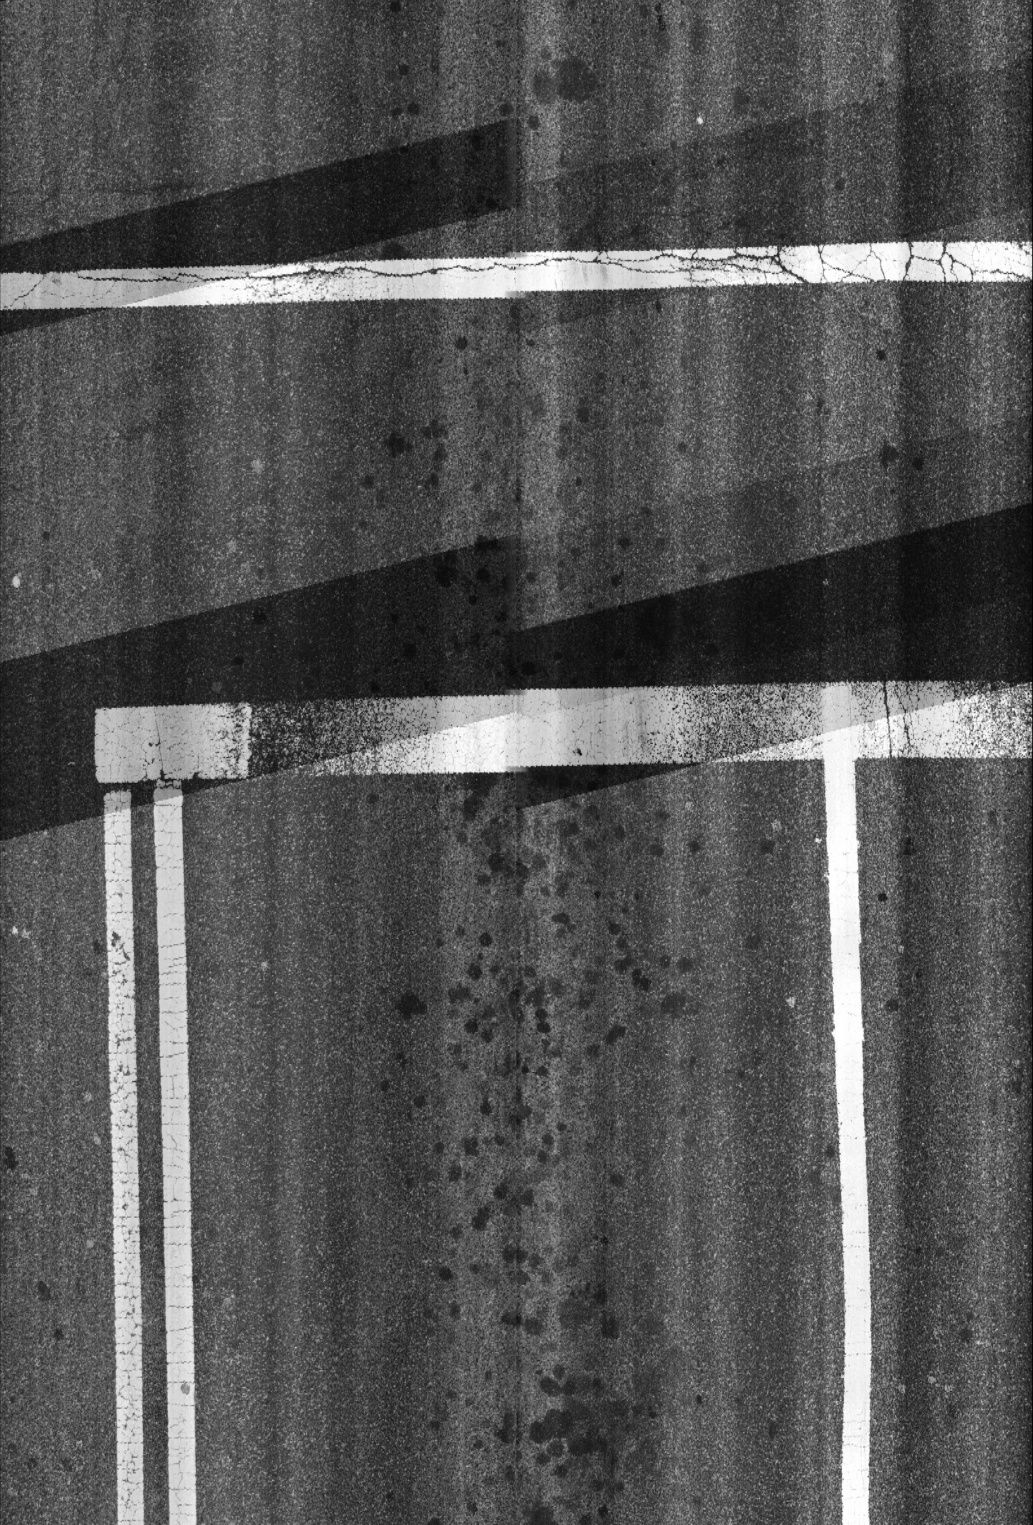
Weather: snowy
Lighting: day
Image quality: very poor
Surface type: walking surface
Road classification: secondary
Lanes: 4
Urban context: urban centre
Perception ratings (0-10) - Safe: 3.02, Lively: 1.81, Beautiful: 4.33, Boring: 2.23, Depressing: 5.67, Wealthy: 1.06